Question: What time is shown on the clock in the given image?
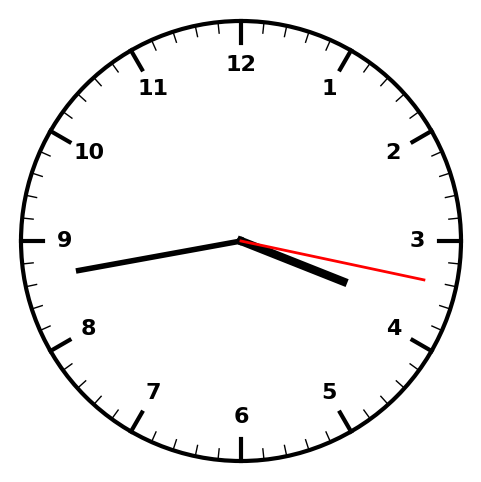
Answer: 03:43:17